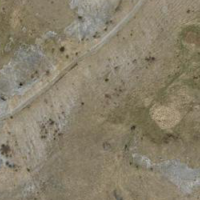
EUNIS habitat code: 23
Species observed at this site:
Aglais urticae
Melanargia galathea
Minois dryas